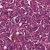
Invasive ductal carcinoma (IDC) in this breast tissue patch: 1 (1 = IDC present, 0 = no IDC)